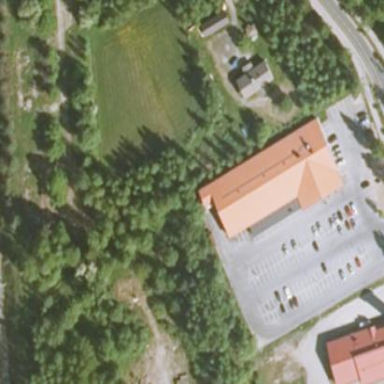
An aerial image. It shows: Retail building housing supermarket.